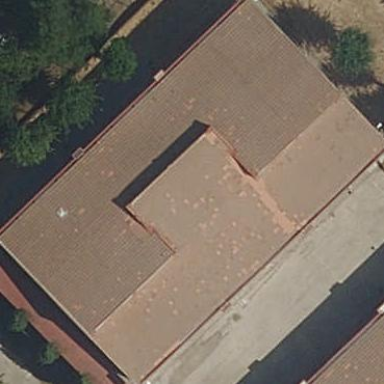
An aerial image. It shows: School building.